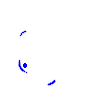
Particle: electron